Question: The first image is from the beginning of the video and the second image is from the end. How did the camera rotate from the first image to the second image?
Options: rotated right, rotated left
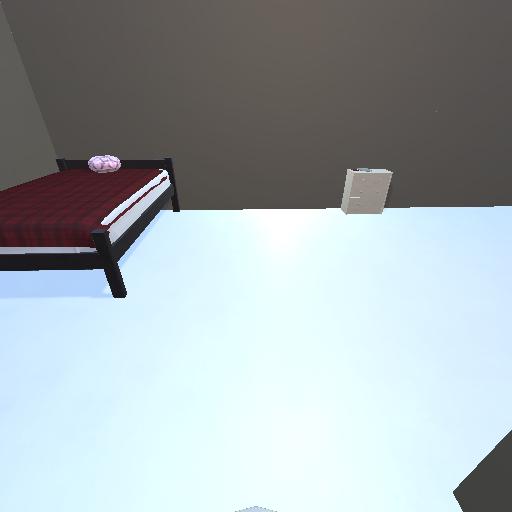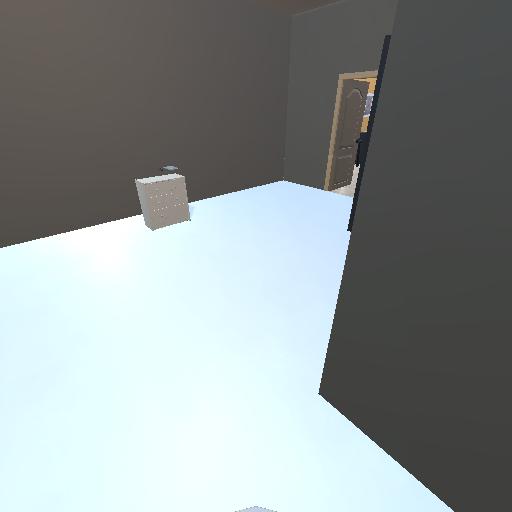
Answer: rotated right